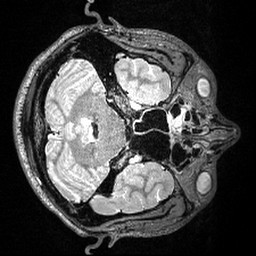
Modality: T2w
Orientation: axial
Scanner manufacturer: siemens
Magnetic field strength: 3 T
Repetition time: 3.2 s
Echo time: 0.566 s